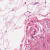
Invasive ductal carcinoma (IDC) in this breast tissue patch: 0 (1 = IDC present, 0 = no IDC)